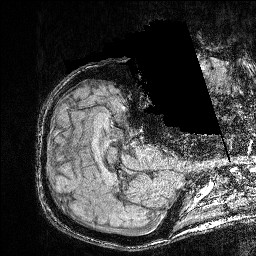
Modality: FLASH
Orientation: axial
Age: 30
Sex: male